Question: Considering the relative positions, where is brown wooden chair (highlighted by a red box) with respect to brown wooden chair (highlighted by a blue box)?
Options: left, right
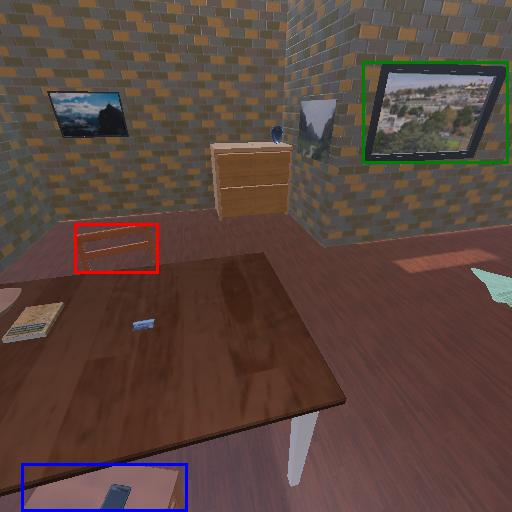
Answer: left